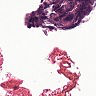
Metastatic tissue present: no